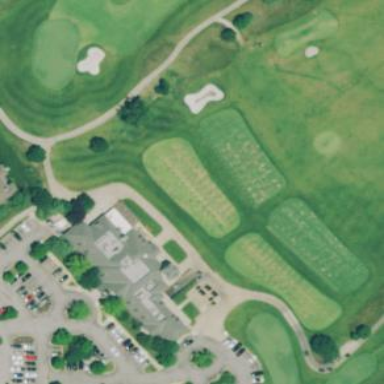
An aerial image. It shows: Grass area designated as golf tee.